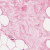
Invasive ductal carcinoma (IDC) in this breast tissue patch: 0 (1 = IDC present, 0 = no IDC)